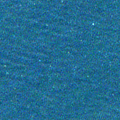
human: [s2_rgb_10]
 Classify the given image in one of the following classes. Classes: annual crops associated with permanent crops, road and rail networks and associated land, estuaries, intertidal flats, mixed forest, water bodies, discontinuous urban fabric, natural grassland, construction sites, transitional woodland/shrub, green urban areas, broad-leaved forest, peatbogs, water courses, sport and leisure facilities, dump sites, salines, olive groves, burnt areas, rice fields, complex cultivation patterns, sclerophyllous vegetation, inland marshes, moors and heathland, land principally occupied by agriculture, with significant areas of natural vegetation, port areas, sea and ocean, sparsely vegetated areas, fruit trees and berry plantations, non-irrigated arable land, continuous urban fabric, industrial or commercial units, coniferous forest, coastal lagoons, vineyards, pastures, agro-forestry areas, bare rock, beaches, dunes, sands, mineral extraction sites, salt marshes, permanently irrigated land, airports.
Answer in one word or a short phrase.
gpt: sea and ocean